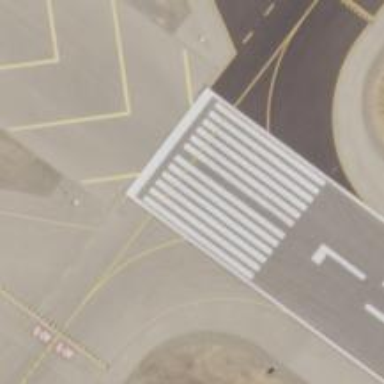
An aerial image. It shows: Image of taxiway at airport.